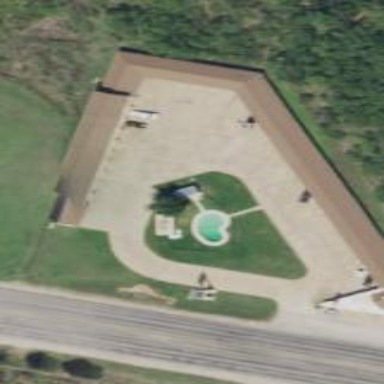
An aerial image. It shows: Motel building.